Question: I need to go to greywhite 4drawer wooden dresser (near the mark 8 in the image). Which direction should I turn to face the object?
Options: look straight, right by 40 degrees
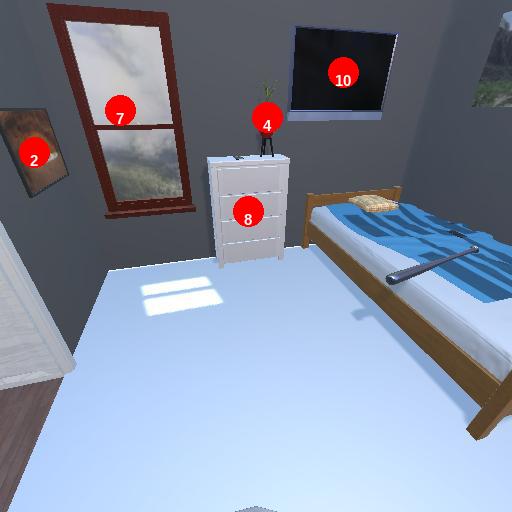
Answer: look straight